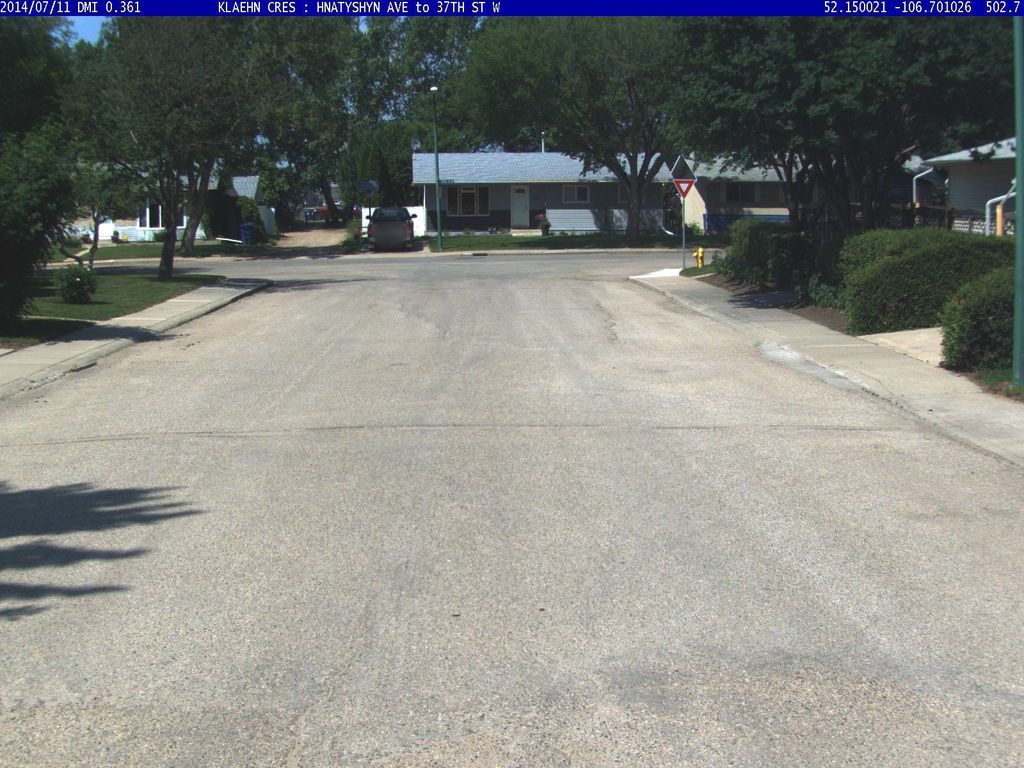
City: saskatoon